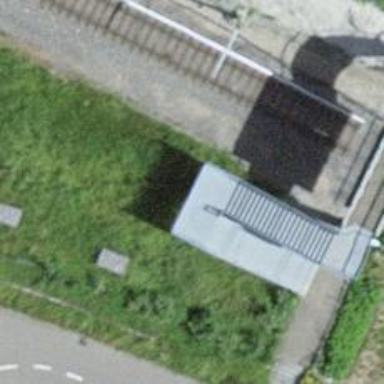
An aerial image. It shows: Footway with metal surface.